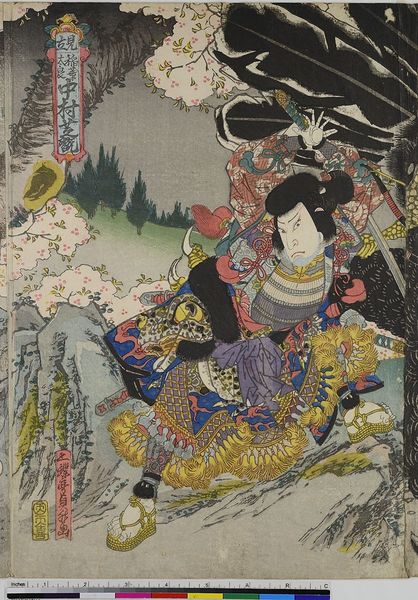
Titel: Parodie: Der Schauspieler Nakamura Shikan als Inaba Taira
Künstler: Utagawa Sadamasu
Standort: Hamburg
Institution: Museum für Kunst und Gewerbe Hamburg
Schlagwörter: kampf, bunt, zeichnung, bild, holzschnitt, düster, japanisch, druckgraphik, druckgrafik, schwert, chinesisch, fabelwesen, greifvogel, zeit, schauspieler, ungeheuer, farbholzschnitt, monster, schauspielerin, fabeltier, fabeltiere, zwitterwesen, monstrum, kabuki, edo, dschin, reproduktionen, druckerzeugnisse, ukiyo, samuarai